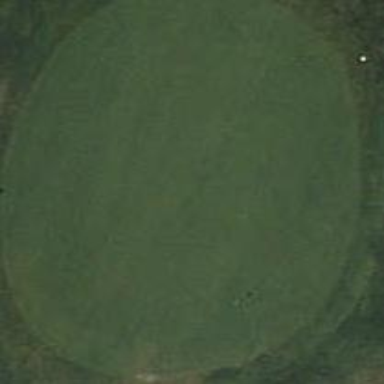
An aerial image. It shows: Golf green.